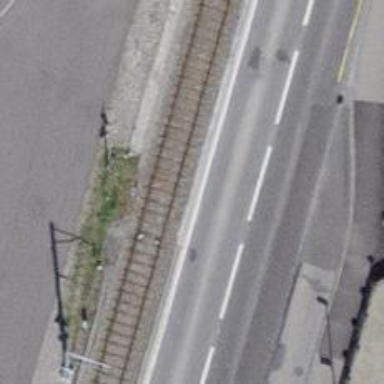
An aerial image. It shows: Bus stop equipped with public transport stop position.